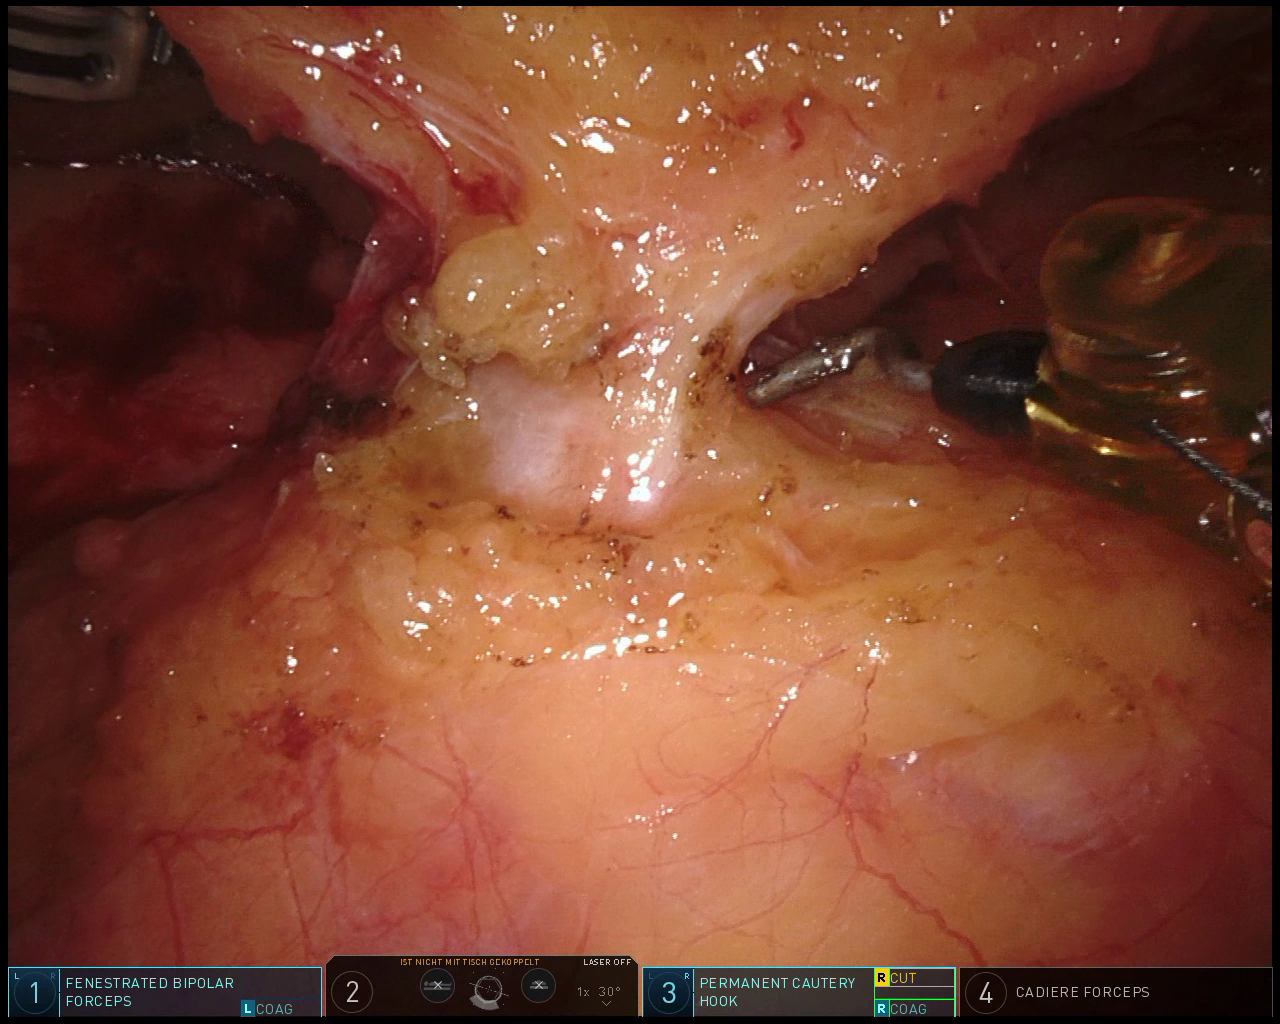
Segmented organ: inferior_mesenteric_artery
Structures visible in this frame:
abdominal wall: no
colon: no
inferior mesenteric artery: yes
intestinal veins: no
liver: no
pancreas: no
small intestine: no
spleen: no
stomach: no
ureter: no
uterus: no
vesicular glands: no